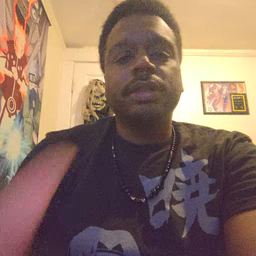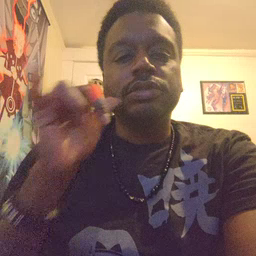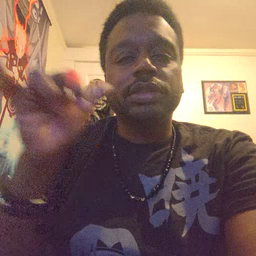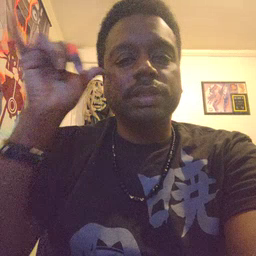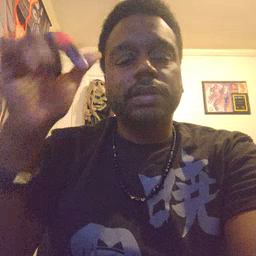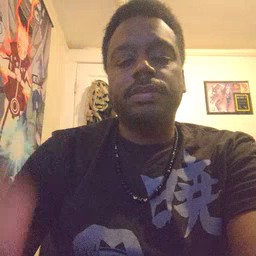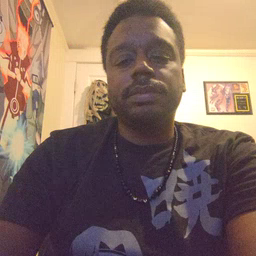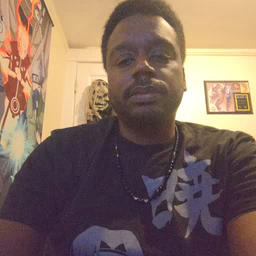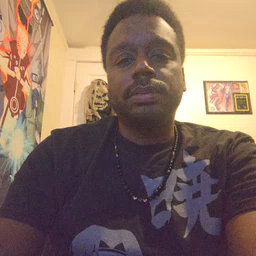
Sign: yesterday